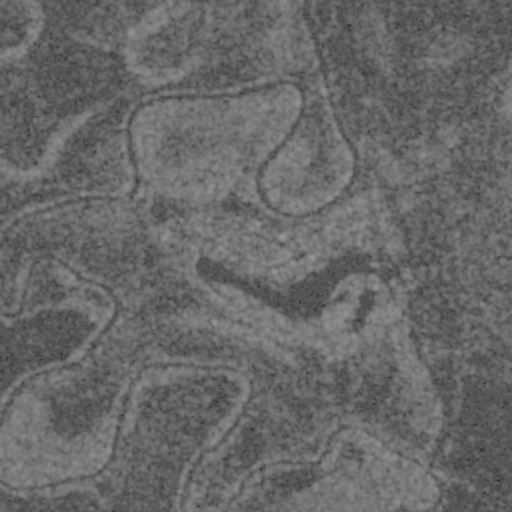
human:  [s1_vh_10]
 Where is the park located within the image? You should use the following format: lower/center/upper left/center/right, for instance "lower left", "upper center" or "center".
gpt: The park is located in the center right of the image.
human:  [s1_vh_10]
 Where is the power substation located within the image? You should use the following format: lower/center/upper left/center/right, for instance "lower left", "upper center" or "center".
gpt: The power substation is located in the lower right of the image.
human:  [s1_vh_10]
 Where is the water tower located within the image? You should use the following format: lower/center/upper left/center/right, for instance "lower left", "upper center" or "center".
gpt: The water tower is located in the center of the image.
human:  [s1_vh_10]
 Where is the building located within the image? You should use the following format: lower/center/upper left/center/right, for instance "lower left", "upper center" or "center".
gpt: There is no building in the image.

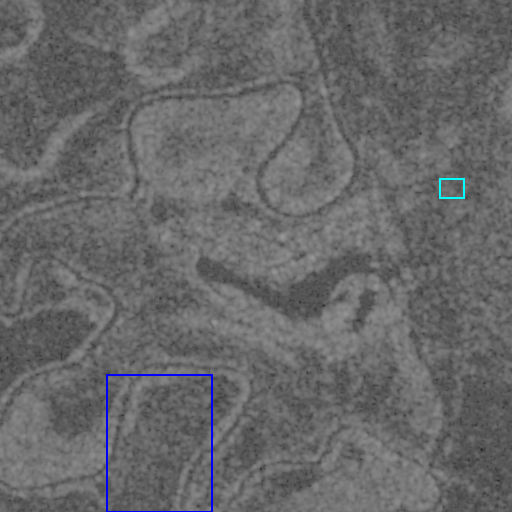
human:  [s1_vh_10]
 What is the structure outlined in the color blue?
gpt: The structure outlined in blue is a crop field.
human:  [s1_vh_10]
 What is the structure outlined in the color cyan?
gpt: The structure outlined in cyan is a park.
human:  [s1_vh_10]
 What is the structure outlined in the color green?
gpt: There is no green outline.